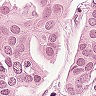
Metastatic tissue present: yes